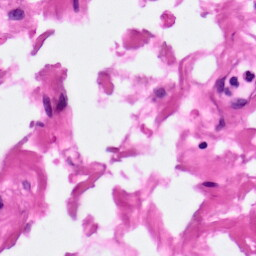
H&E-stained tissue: Pancreatic